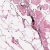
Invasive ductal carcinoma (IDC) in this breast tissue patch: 0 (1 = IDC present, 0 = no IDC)